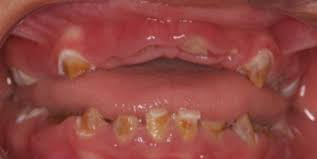
Condition: Caries